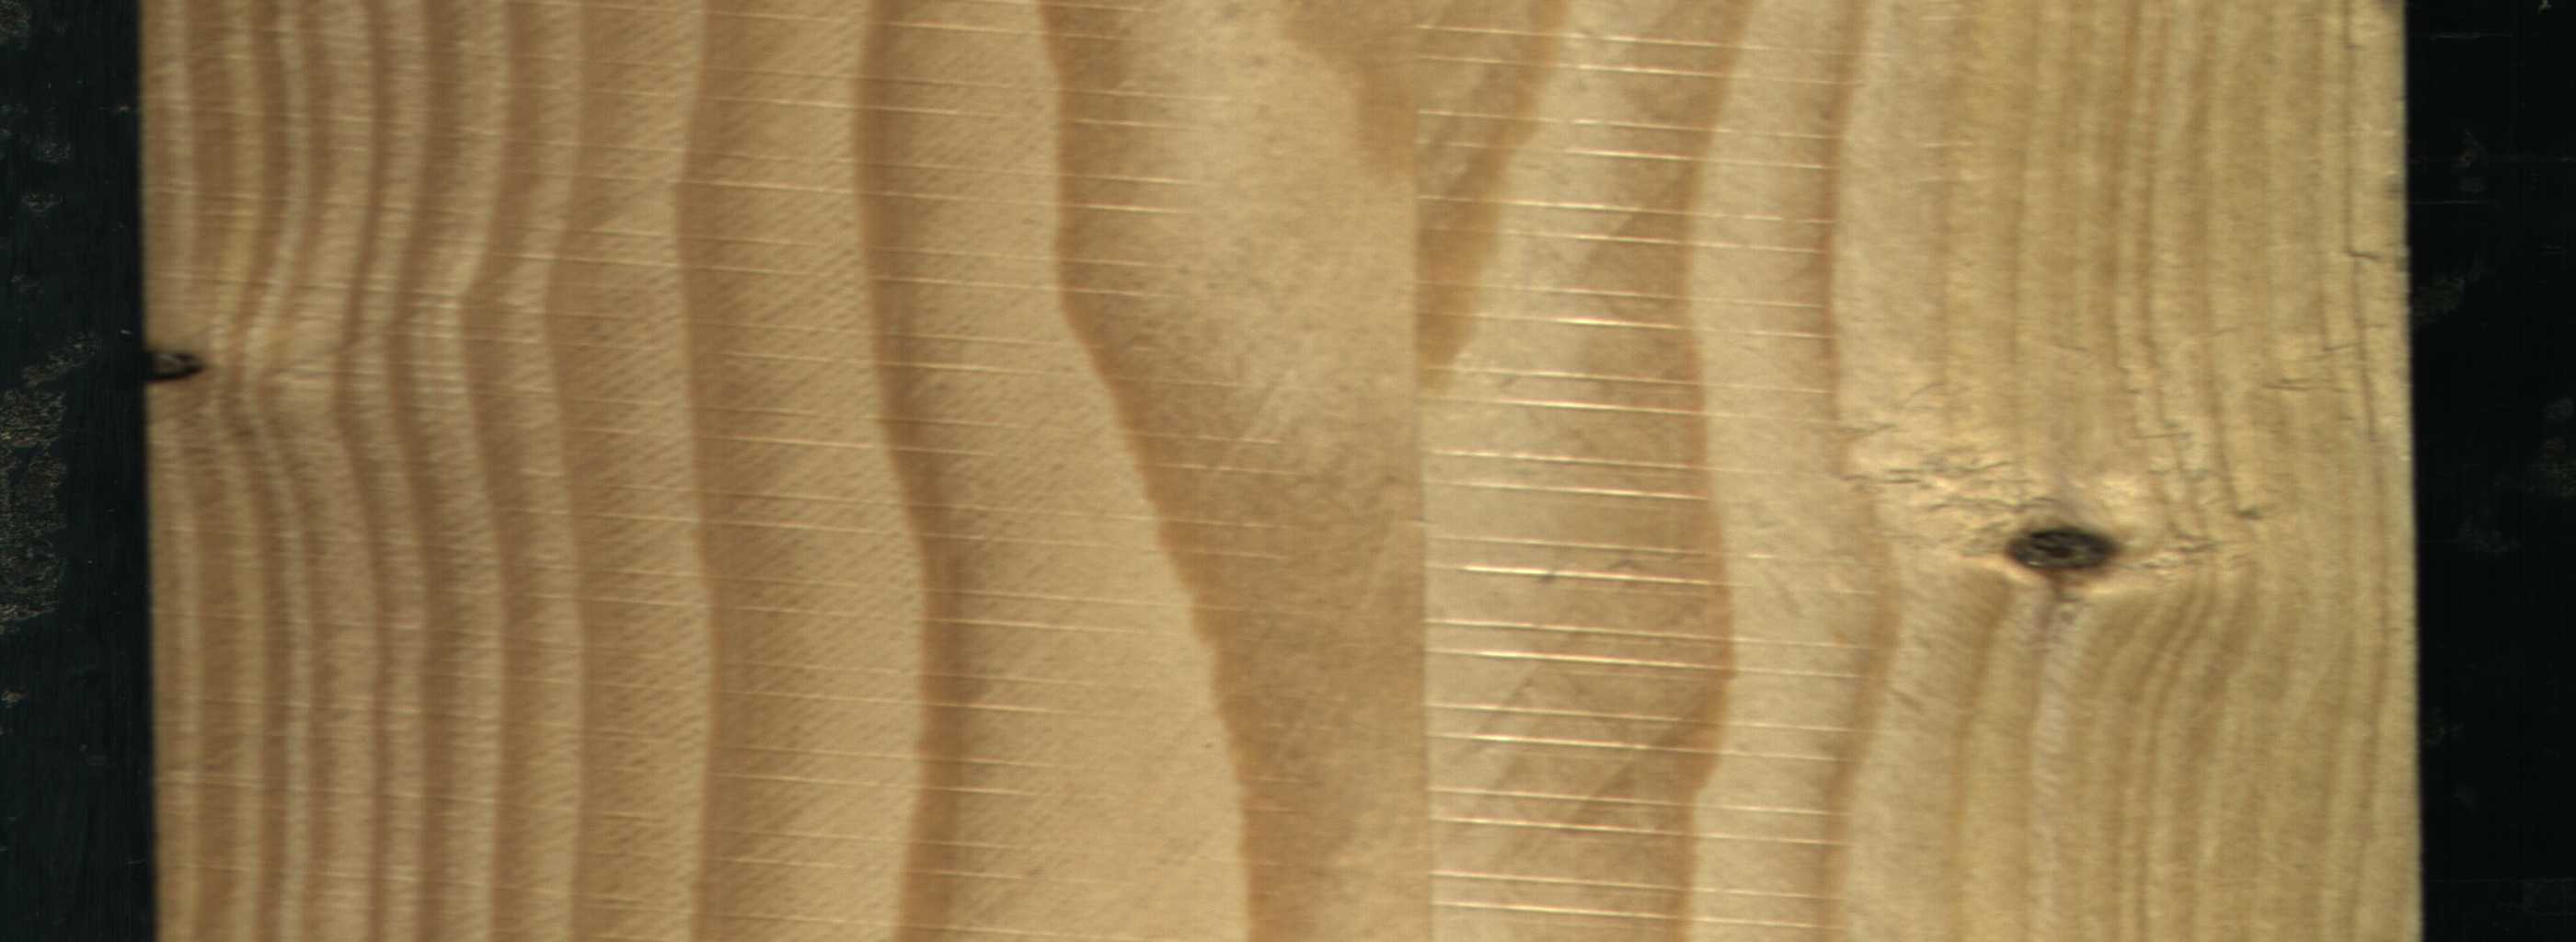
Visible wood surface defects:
Knot_missing
Dead_Knot